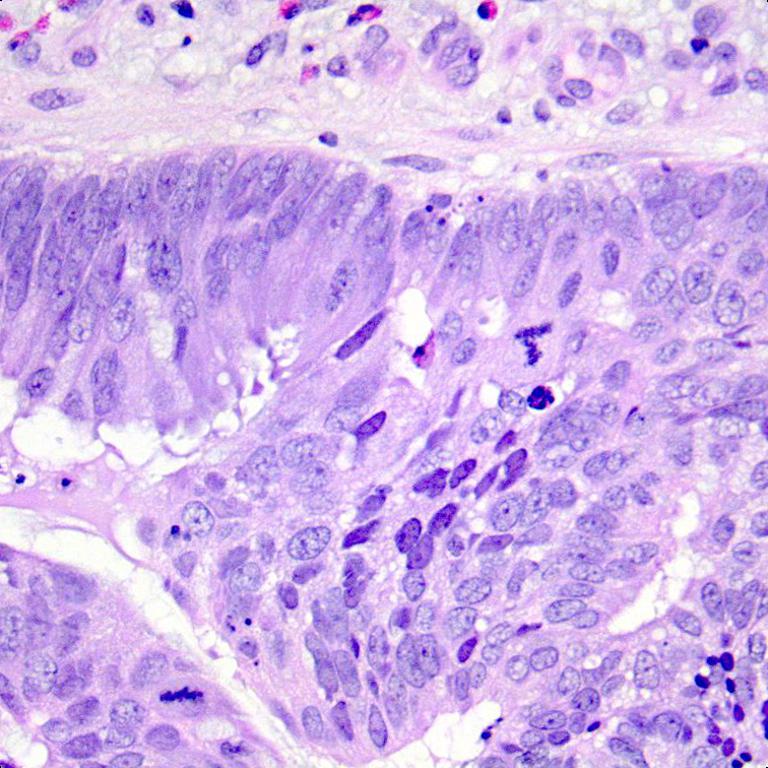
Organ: colon
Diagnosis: adenocarcinomas